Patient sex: M
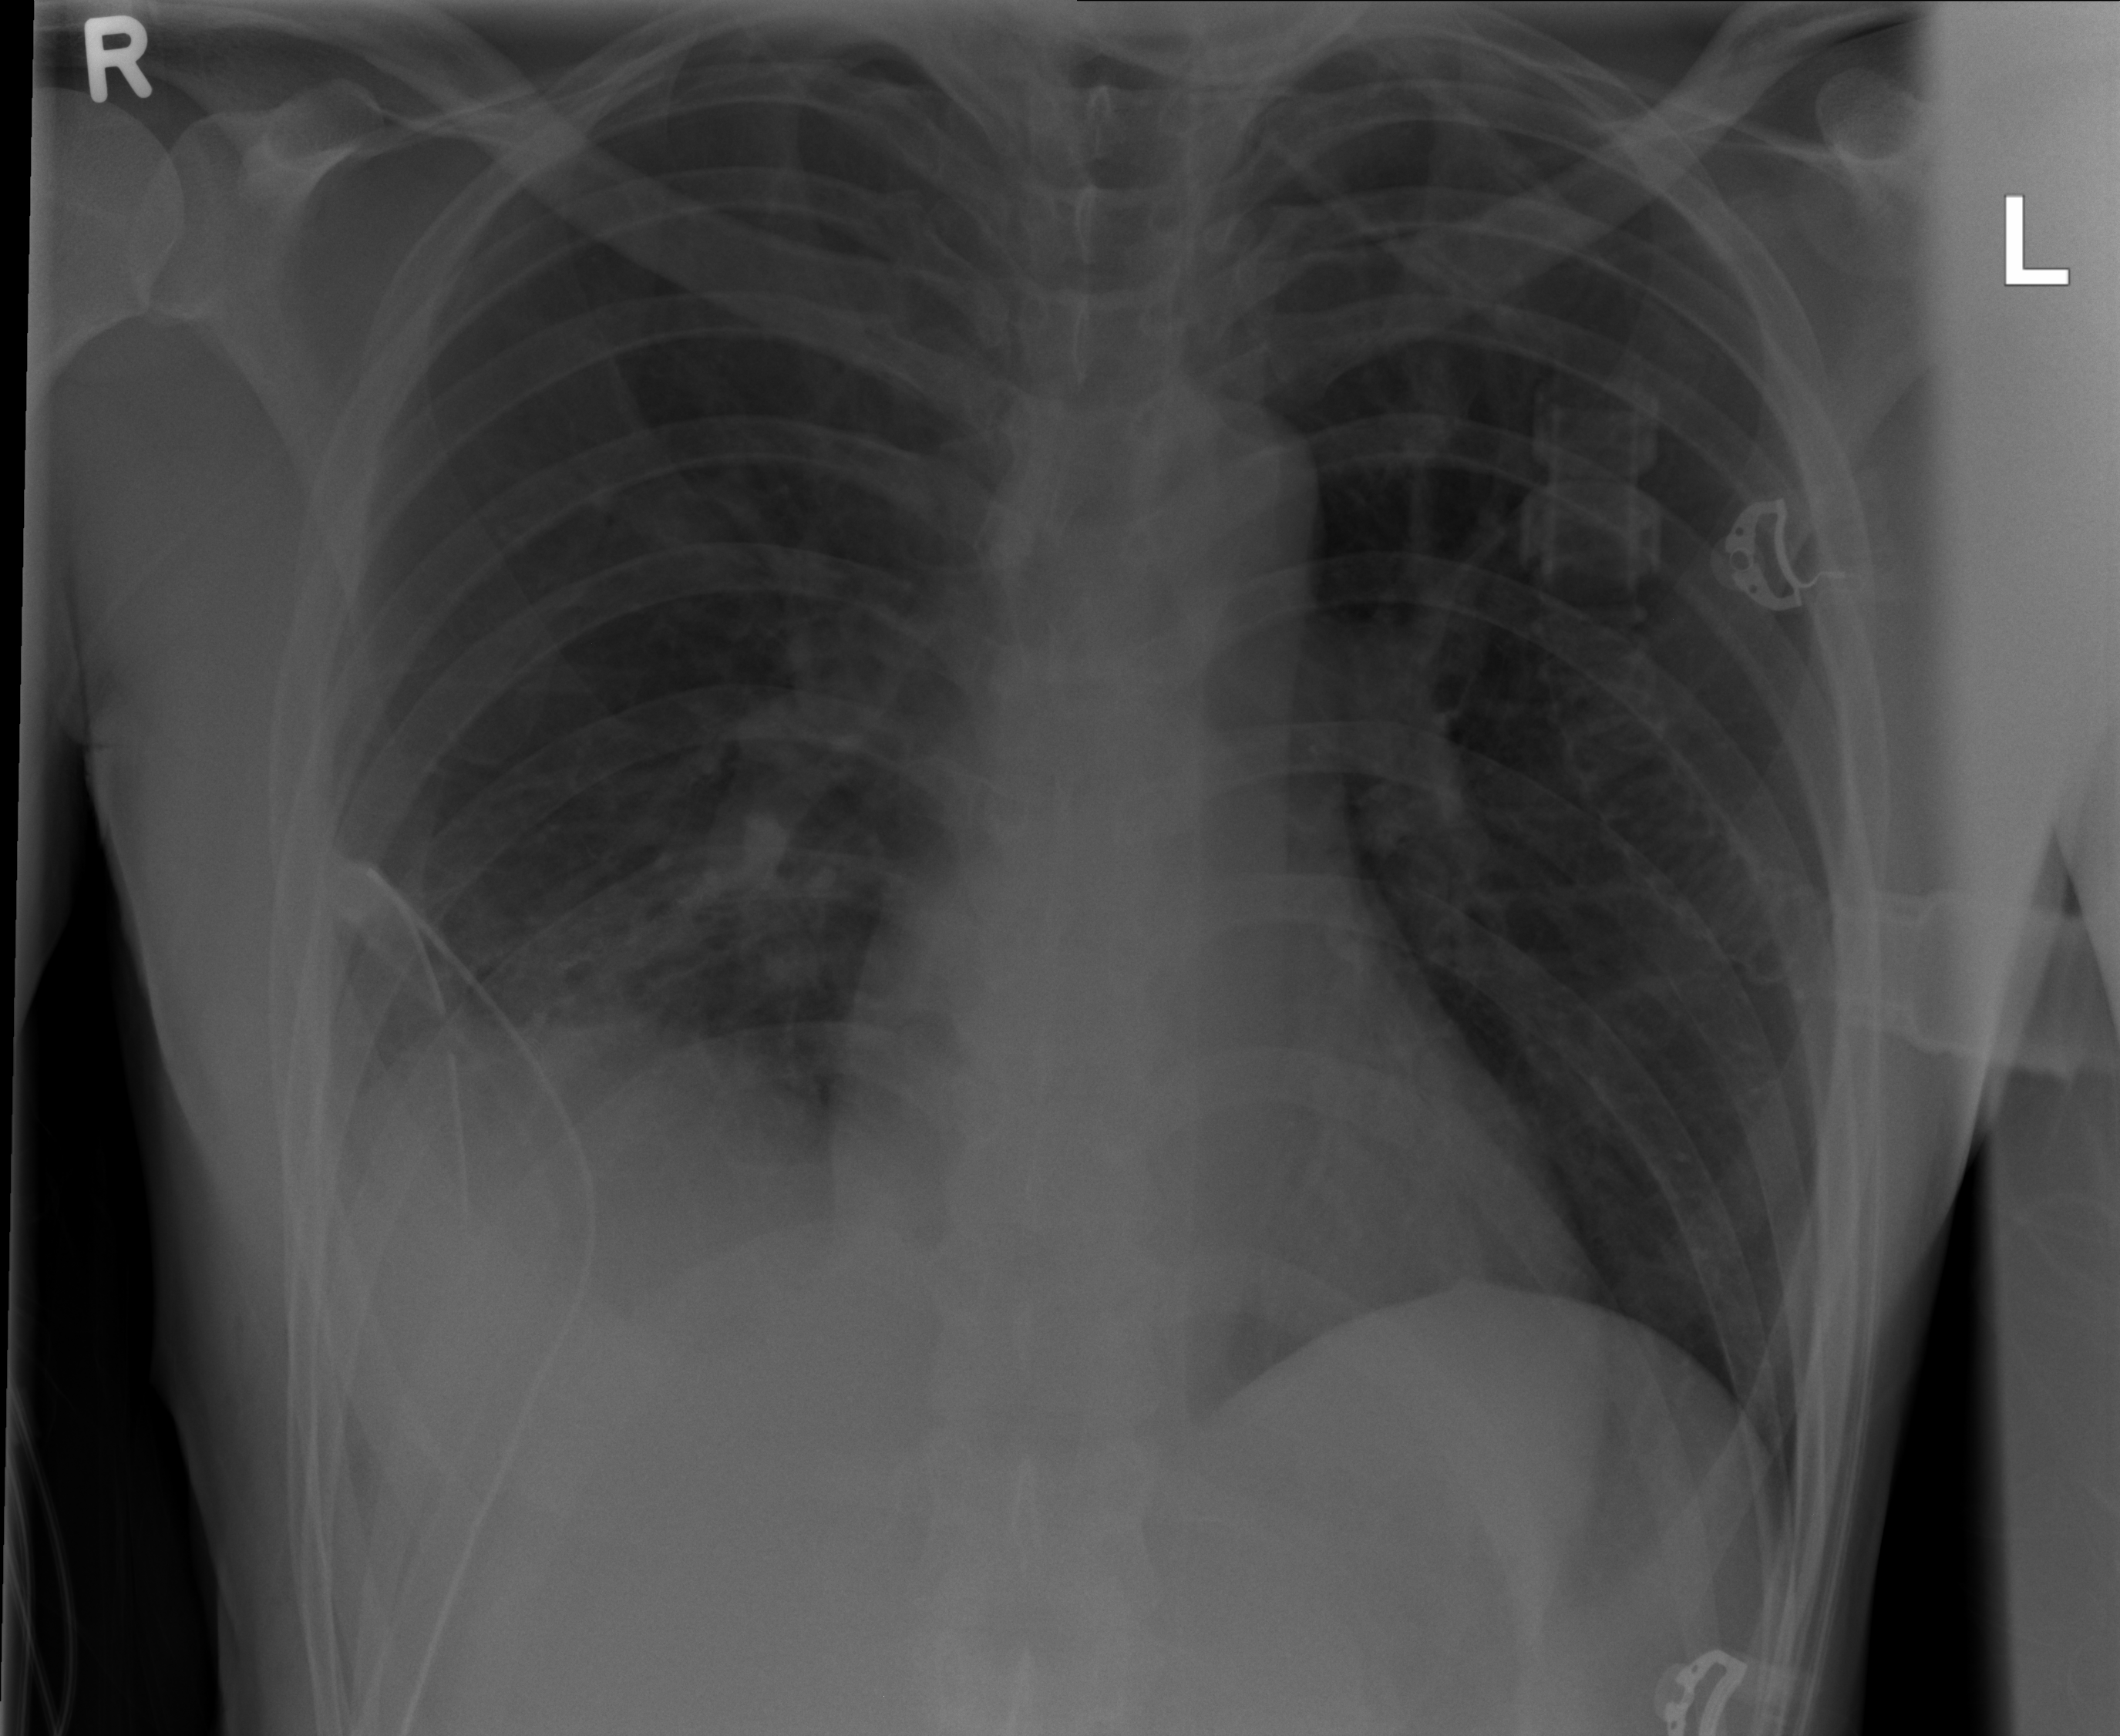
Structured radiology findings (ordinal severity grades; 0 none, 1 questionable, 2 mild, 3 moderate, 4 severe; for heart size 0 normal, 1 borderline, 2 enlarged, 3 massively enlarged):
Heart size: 0
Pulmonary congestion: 0
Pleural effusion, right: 3
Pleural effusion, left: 0
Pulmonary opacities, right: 2
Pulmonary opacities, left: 0
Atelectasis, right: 3
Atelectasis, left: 0